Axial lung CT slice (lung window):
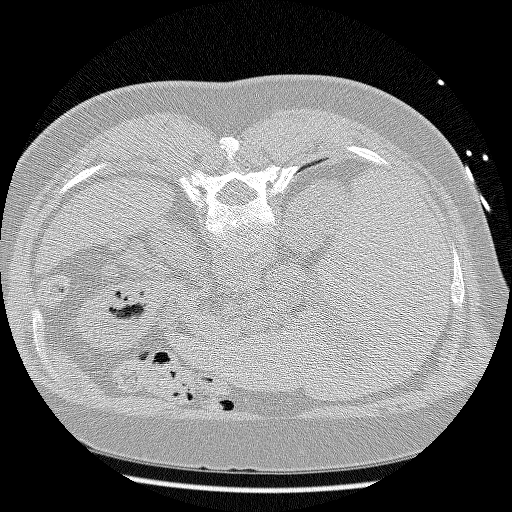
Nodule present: no